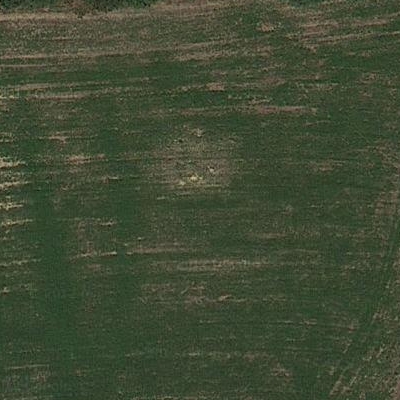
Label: Field